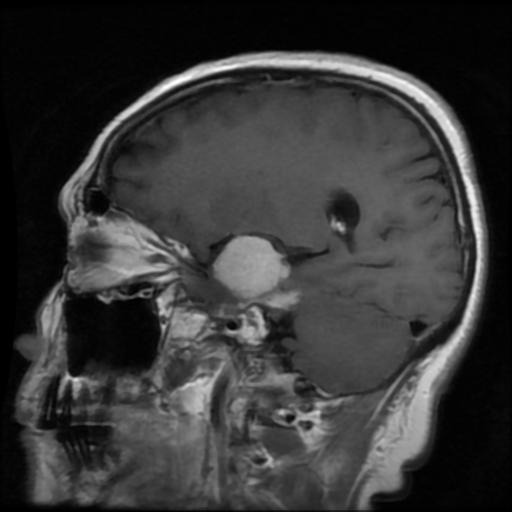
Label: meningioma